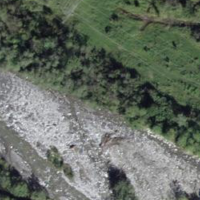
EUNIS habitat code: 41
Species observed at this site:
Maniola jurtina
Orthetrum cancellatum
Symphoricarpos albus